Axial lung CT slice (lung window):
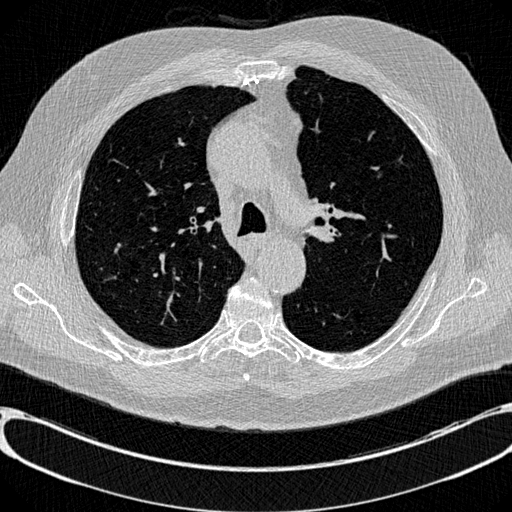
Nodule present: no